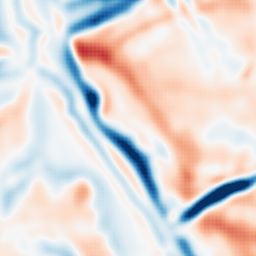
Category: multiscale
Decomposition family: dog
Decomposition parameters: sigma_low: 5
sigma_high: 5
Upsampling method: sinc_blackman
Upsampling parameters: scale: 8
kernel_size: 16
Upsampling scale: 8